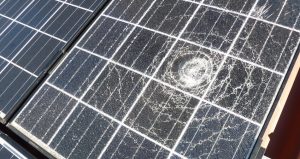
Label: Physical-Damage